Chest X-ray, AP view. Patient: 40 years old, sex F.
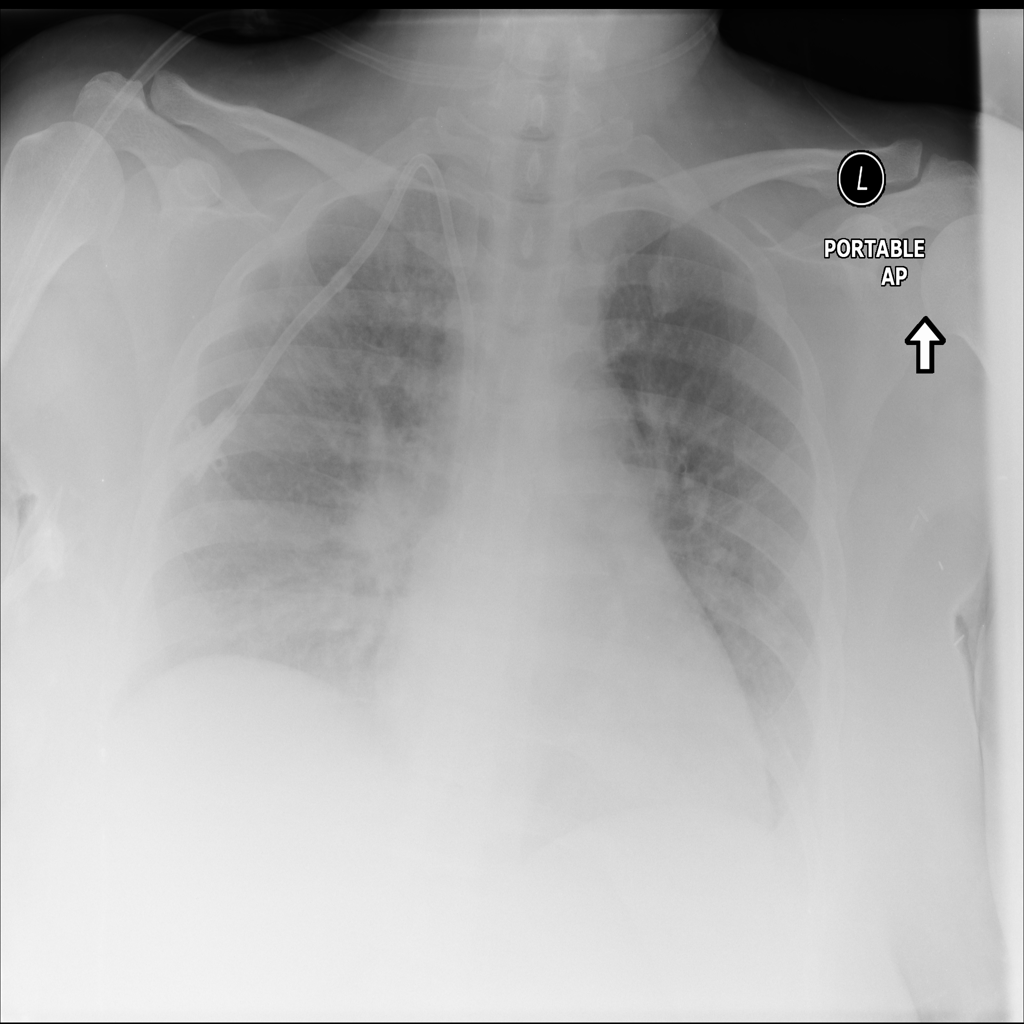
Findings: No Finding